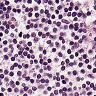
Metastatic tissue present: no